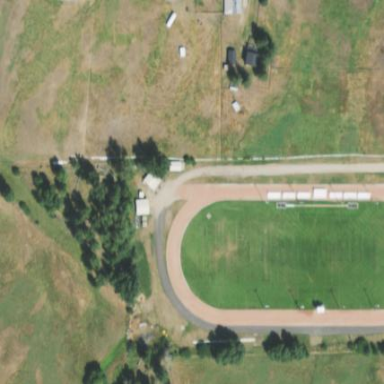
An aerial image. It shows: Track in leisure land.